Question: I am starting to study ASP.NET with the book "Beginning ASP.NET 4 : in C# and VB" (Imar Spaanjaars - Wrox). Right now I am stuck on "Try It Out" section on page 79: every thing went right except there is no background color for the side bar where it's expected to be gray.
My page:
'''
<%@ Page Language="C#" AutoEventWireup="true" CodeFile="Default.aspx.cs" Inherits="_Default" %>
<!DOCTYPE html PUBLIC "-//W3C//DTD XHTML 1.0 Transitional//EN" "http://www.w3.org/TR/xhtml1/DTD/xhtml1-transitional.dtd">
<html xmlns="http://www.w3.org/1999/xhtml">
<head runat="server">
<title></title>
<style type="text/css">
.style1
{
color: #663300;
}
.style2
{
color: #FF0066;
}
</style>
<link href="Styles/Styles.css" rel="stylesheet" type="text/css" />
</head>
<body>
<form id="form1" runat="server">
<div id="PageWrapper">
<div id="Header">
Header Goes Here
</div>
<div id="MenuWrapper">
Menu Goes Here
</div>
<div id="MainContent">
<h1>
Hi there visitor and welcome to Planet Wrox</h1>
<p>
We&#39;re glad you&#39;re <span class="style2">paying a visit</span><span class="style1">
</span>to <a href="http://www.PlanetWrox.com">www.PlanetWrox.com</a>, the coolest
music community site on the Internet.</p>
<p>
Feel free to have a look around; there are lots of interesting <strong>reviews and concert
pictures </strong>to be found here.</p>
</div>
<div id="SideBar">
Sidebar Goes Here</div>
<div id="Footer">
Footer Goes Here
</div>
</div>
</form>
</body>
</html>
'''
CSS file:
'''
#Header
{
background-color: #C0C0C0;
width: 844px;
height: 86px;
}
*
{
font-family: Arial;
}
h1
{
font-size: 20px;
}
#PageWrapper
{
width: 844px;
}
#MenuWrapper
{
width: 844px;
}
#MainContent
{
width: 664px;
float: left;
}
#Sidebar
{
background-color: Gray;
width: 180px;
float: left;
}
#Footer
{
background-color: #C0C0C0;
width: 844px;
clear: both;
}
'''
Result ():

Did I make any mistake, can any one tell me where it is?
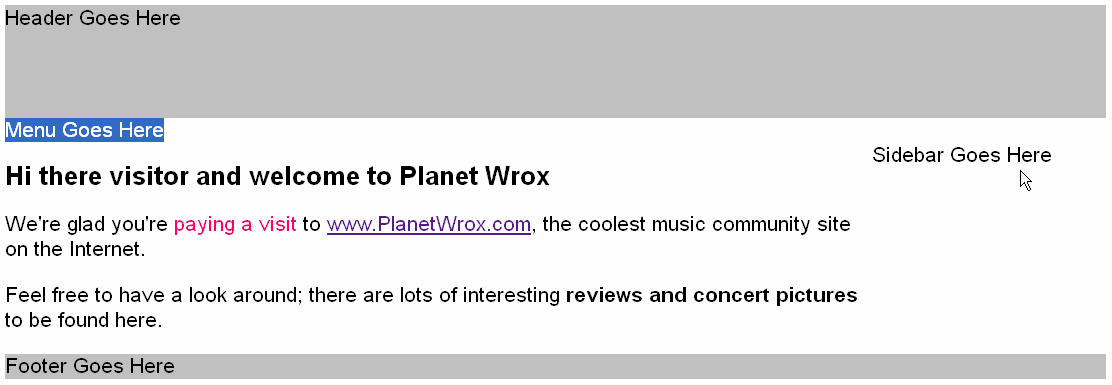
Answer: "Sidebar" != "SideBar"
It is case sensitive